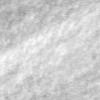
Label: no_change